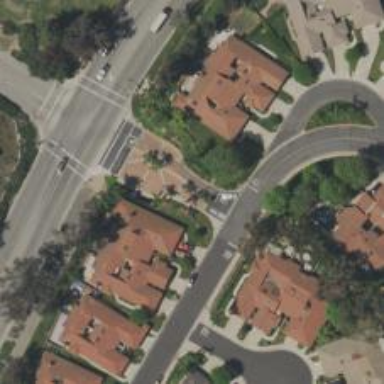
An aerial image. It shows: Residential road.